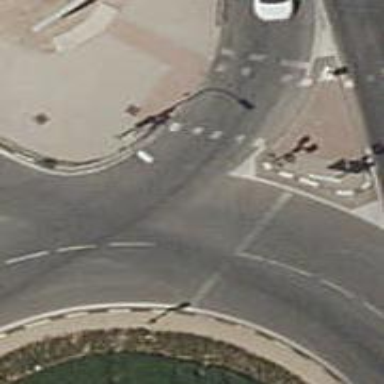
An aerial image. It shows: Road with traffic signals.